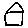
Label: house